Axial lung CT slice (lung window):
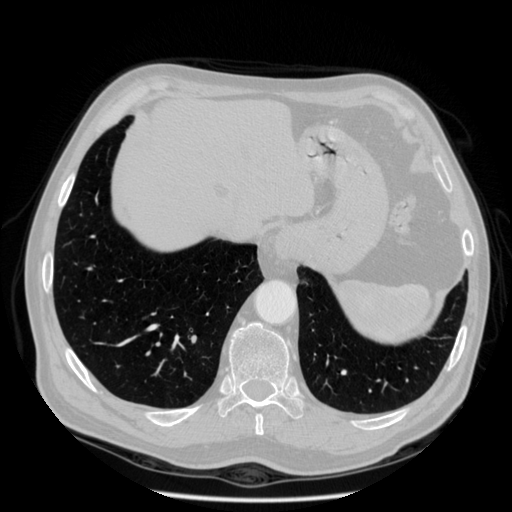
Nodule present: no